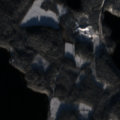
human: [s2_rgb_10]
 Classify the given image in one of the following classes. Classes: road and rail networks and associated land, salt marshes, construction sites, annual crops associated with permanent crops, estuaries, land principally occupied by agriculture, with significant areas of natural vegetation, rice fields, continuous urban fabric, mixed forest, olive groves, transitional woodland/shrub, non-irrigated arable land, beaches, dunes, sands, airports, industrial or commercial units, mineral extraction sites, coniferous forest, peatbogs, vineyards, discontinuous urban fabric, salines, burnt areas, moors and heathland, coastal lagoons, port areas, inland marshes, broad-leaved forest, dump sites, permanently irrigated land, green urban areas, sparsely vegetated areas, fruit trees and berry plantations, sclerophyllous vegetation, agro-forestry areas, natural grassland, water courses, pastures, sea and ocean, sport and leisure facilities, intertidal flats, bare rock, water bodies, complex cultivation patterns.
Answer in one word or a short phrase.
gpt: coniferous forest, mixed forest, water bodies